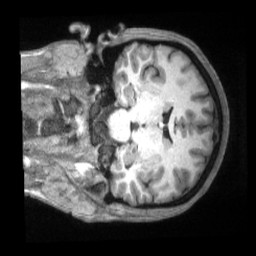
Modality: T1w
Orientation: coronal
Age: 21
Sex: female